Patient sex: M
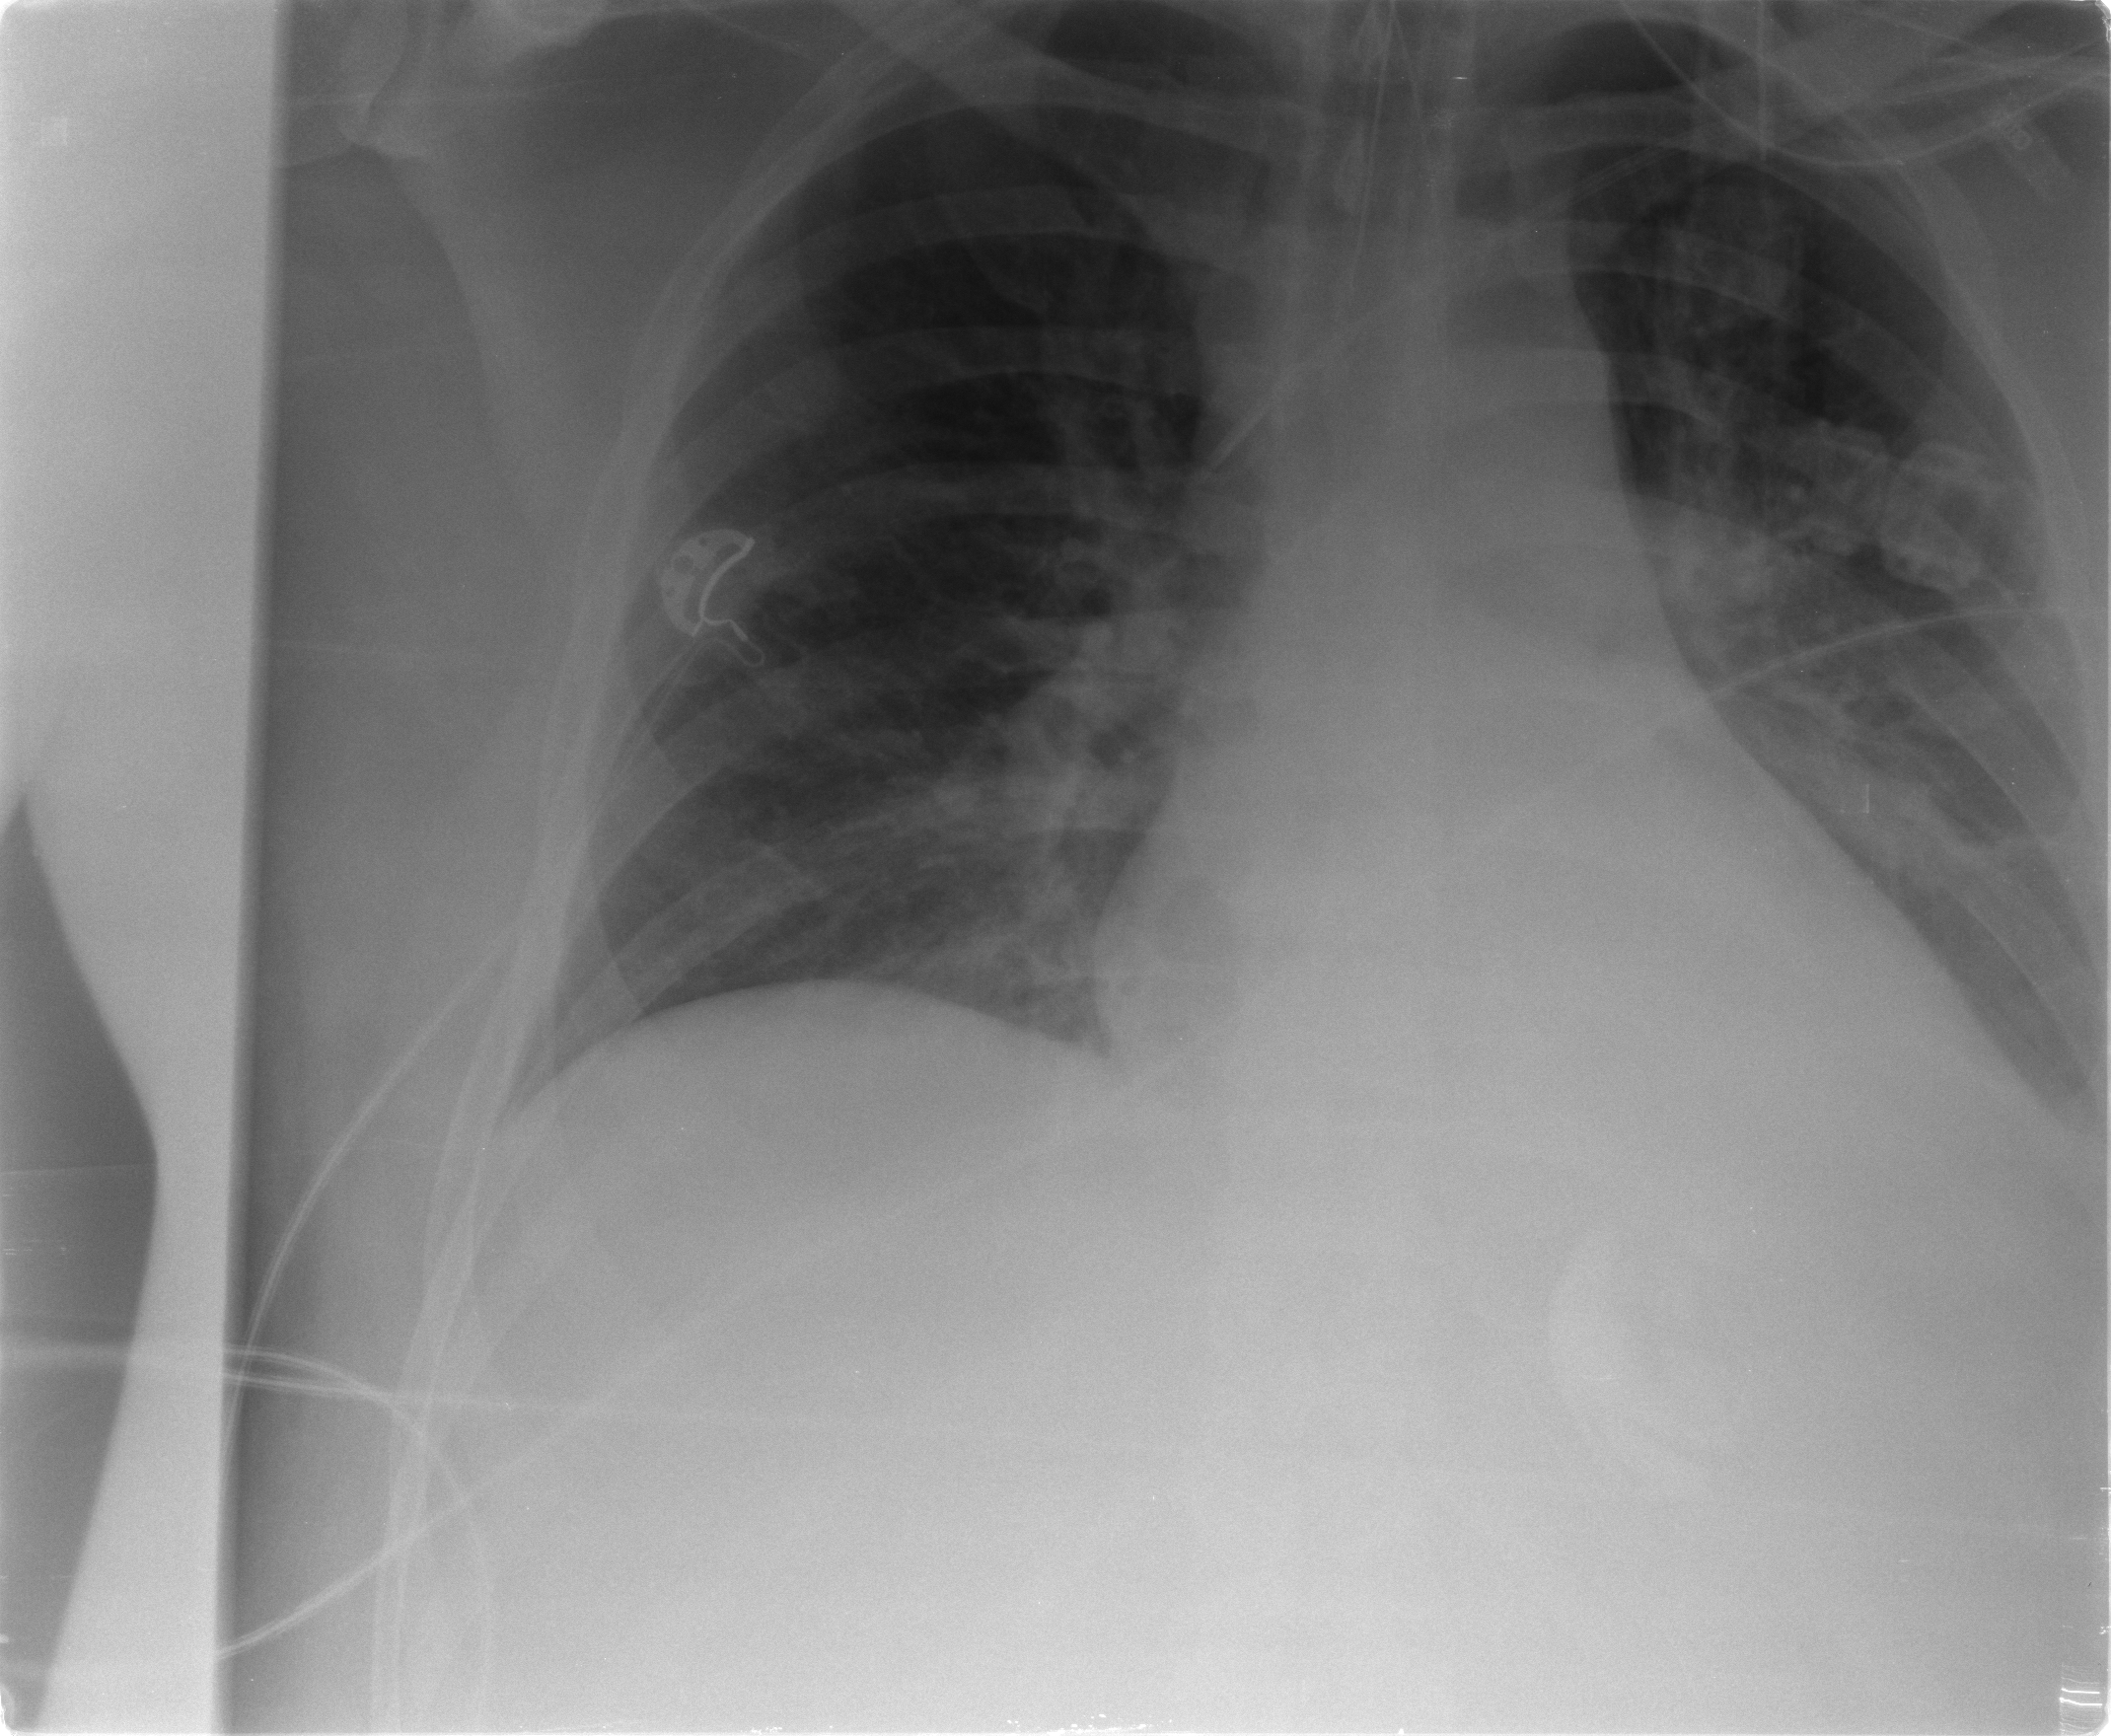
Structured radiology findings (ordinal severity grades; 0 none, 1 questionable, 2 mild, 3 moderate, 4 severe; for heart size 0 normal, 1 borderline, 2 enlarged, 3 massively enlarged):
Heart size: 2
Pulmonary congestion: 2
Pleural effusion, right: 0
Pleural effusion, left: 1
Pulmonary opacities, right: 0
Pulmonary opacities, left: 0
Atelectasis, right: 2
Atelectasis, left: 2